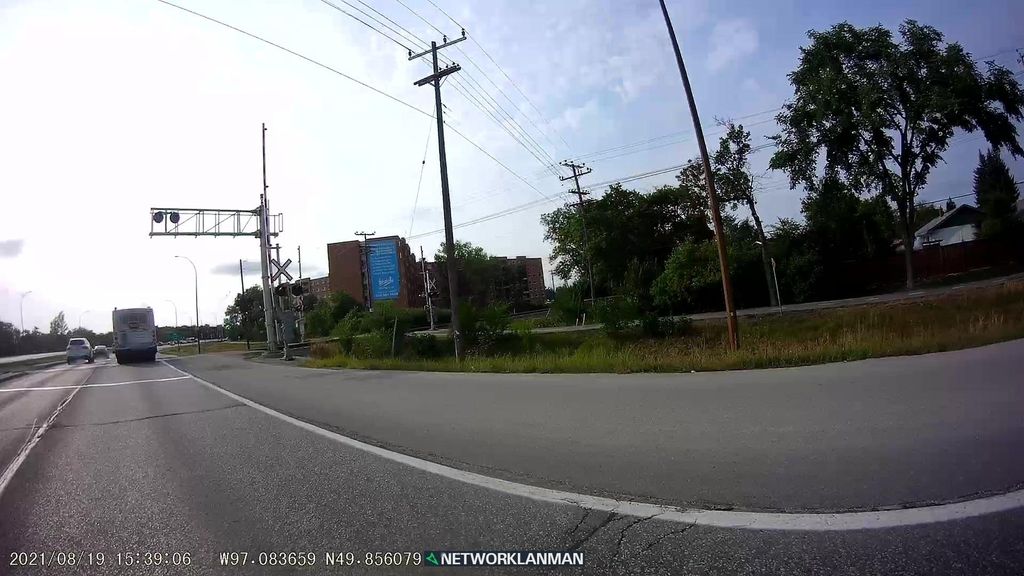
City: winnipeg